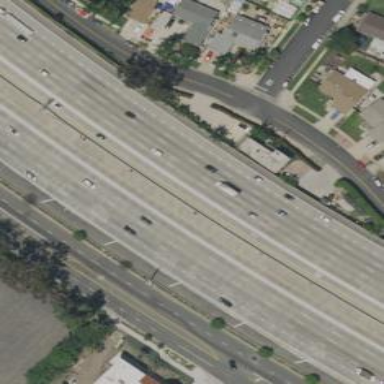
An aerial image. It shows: Motorway.